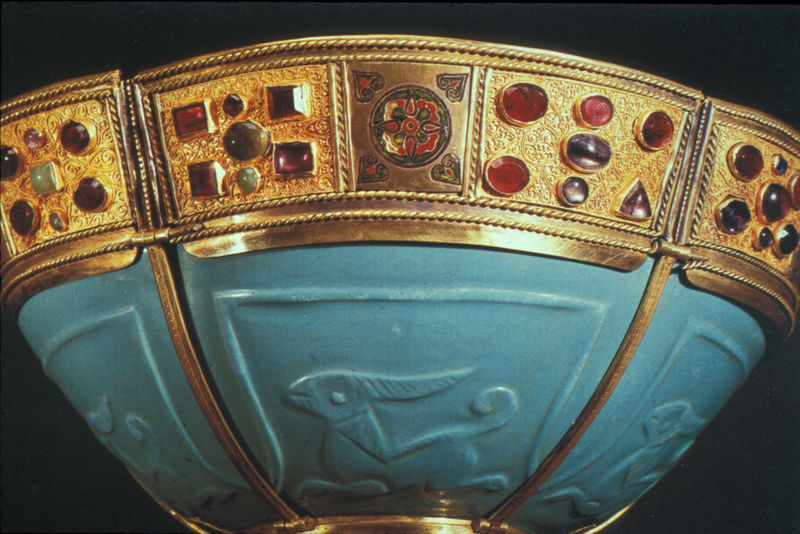
Titel: Schale in türkiser Glasmasse aus dem Iran (Montierung 10. bis 15.Jahrhundert) - (Islam)
Künstler: unbekannt
Standort: Venedig
Institution: San Marco
Schlagwörter: blau, wasser, gelb, grün, ausschnitt, bewegung, blume, braun, schmuck, schwarz, türkis, weiss, zeichen, rot, tier, tiere, muster, ornament, rahmen, schale, schüssel, stein, steine, horn, gold, kelch, schnur, diamanten, edelsteine, ohren, kreis, oval, pferd, rund, hase, hasen, keramik, vase, schwanz, relief, rahmung, formen, lila, violett, rand, figuren, könig, jugendstil, detail, dekor, ornamente, verzierung, metall, stuck, kordel, bronze, edel, gestalt, foto, fotografie, becher, gefäß, messing, schaf, antike, eckig, porzellan, orient, rechteck, seil, kreise, mosaik, kranz, gravur, gedreht, gestalten, rom, herzen, quadrate, scharniere, hirsche, kaninchen, reh, rosette, scharnier, antik, mittelalter, greif, rechteckig, edelstein, sieben, herz, platten, löwe, hörner, konkav, konvex, gefasst, pokal, teuer, filigran, goldrand, porzelan, ornamentik, bock, schafbock, schaaf, zeige, opal, stei, ziege, einfassung, email, fassung, quadrat, viereck, islam, verzierungen, schatz, ritual, wertvoll, umrahmt, rubin, saphir, kordell, getrieben, prägung, zierband, sphinx, ägypten, materialmix, quadratisch, ziegen, archäologie, grichisch, terrakotta, kult, widder, türkies, smaragd, phiale, segmente, terracotta, steinbock, antilope, byzanz, gemme, montierung, rubine, ziselierung, schmiedearbeit, byzantinisch, niello, jade, emaille, zusammengesetzt, inka, opferschale, bildfelder, edelsteinfassung, hoerne, khorasan, lapis, mehrteilig, metallschmiede, metallschmiedekunst, montiert, nich silber, skyten, smaragde, steinee, tiefemail, treibarbeit, pharao, achat, schmuckstein, breiter goldrand, 'schmuck, intarien, saphire